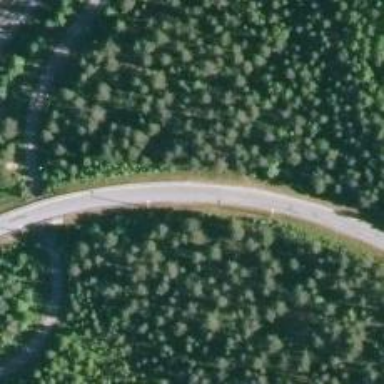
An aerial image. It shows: Tertiary trunk link road with asphalt surface.